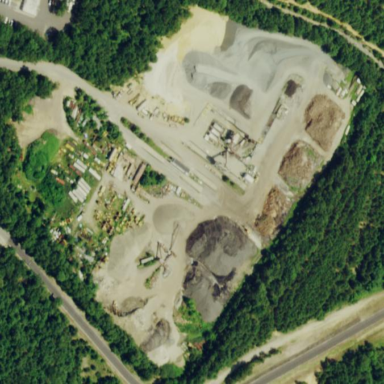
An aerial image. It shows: Quarry area.